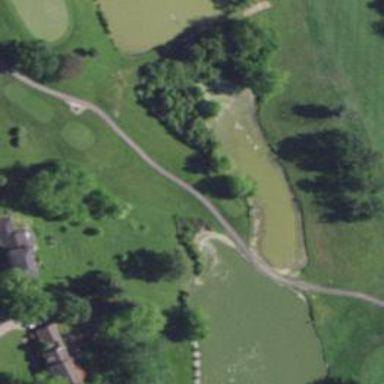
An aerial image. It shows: Path designated for golf carts.